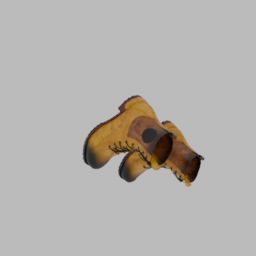
Label: people